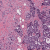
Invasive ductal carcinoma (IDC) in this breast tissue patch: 1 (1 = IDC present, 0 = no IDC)